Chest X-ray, PA view. Patient: 35 years old, sex M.
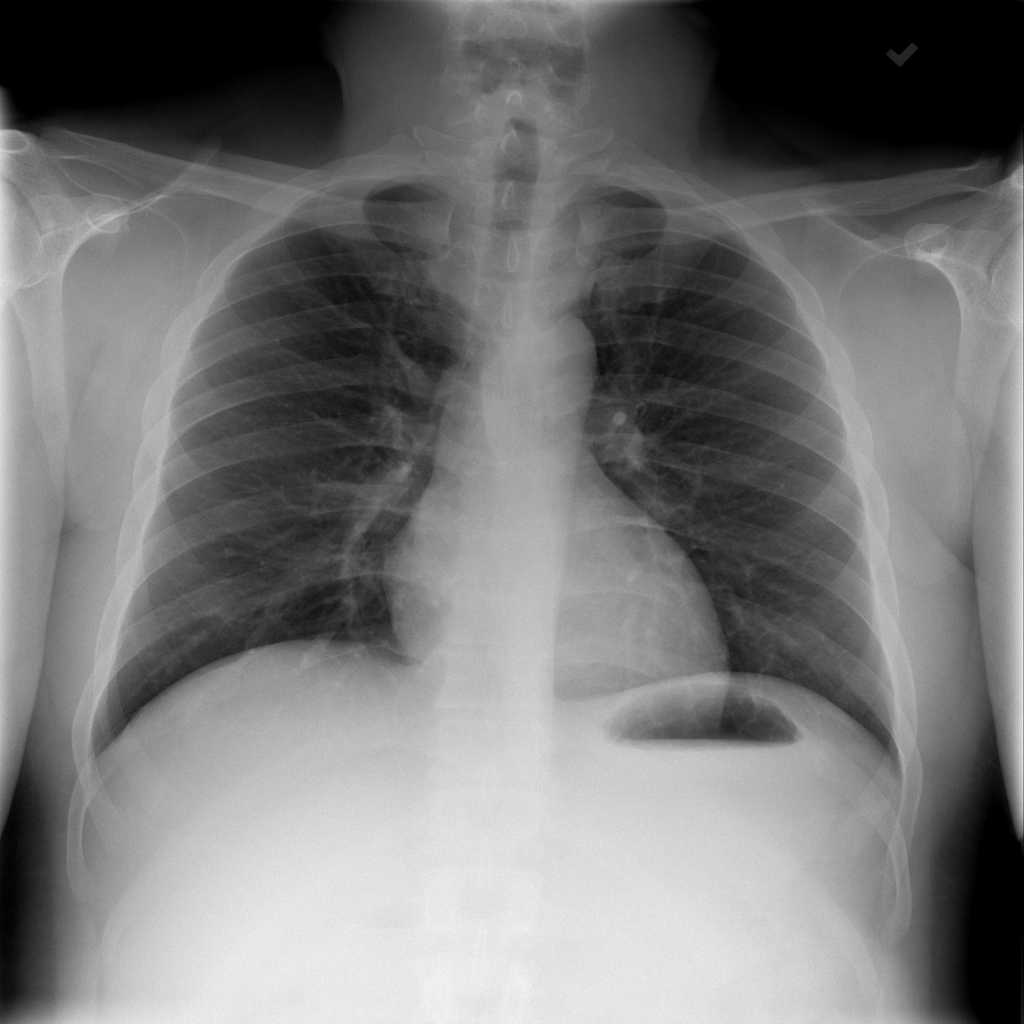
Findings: No Finding